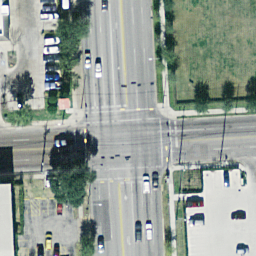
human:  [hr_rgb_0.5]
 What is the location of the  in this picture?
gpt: i cannot see it